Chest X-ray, PA view. Patient: 60 years old, sex F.
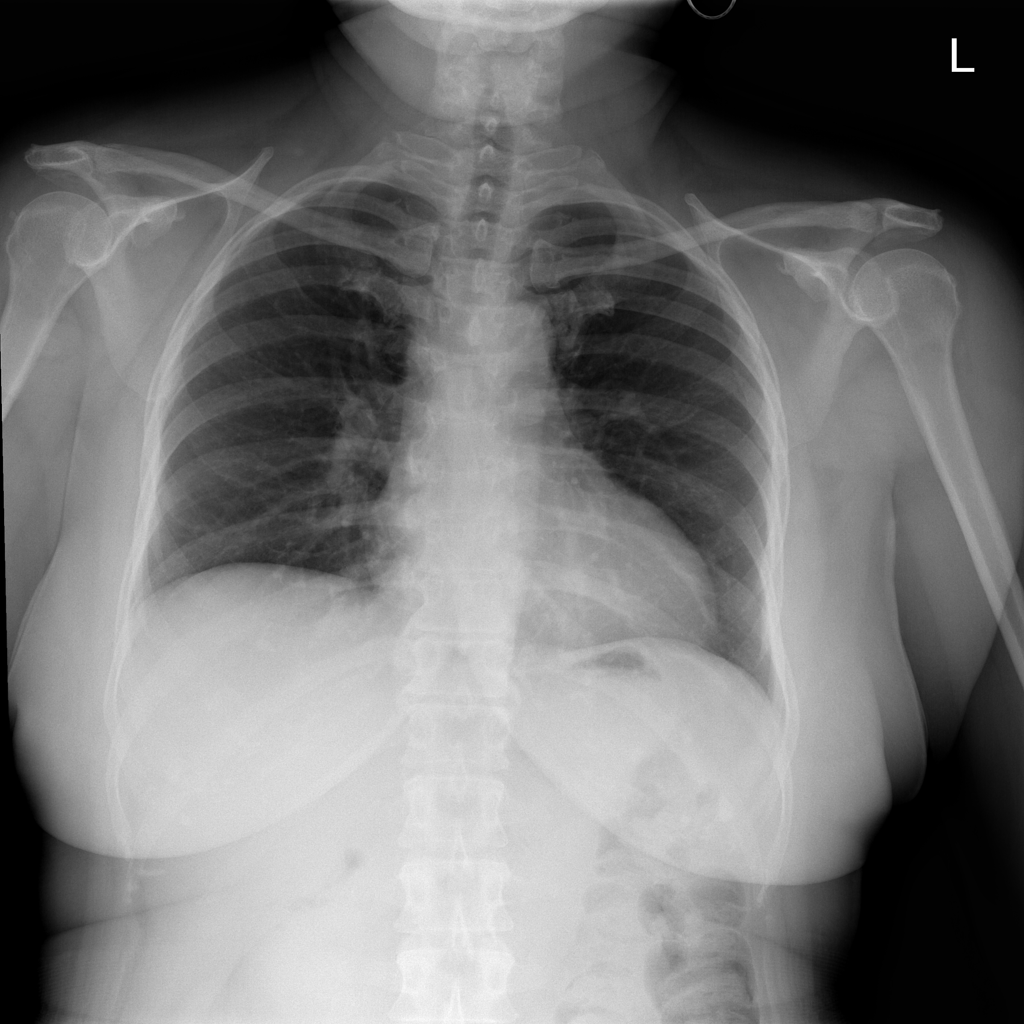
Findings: No Finding